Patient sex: M
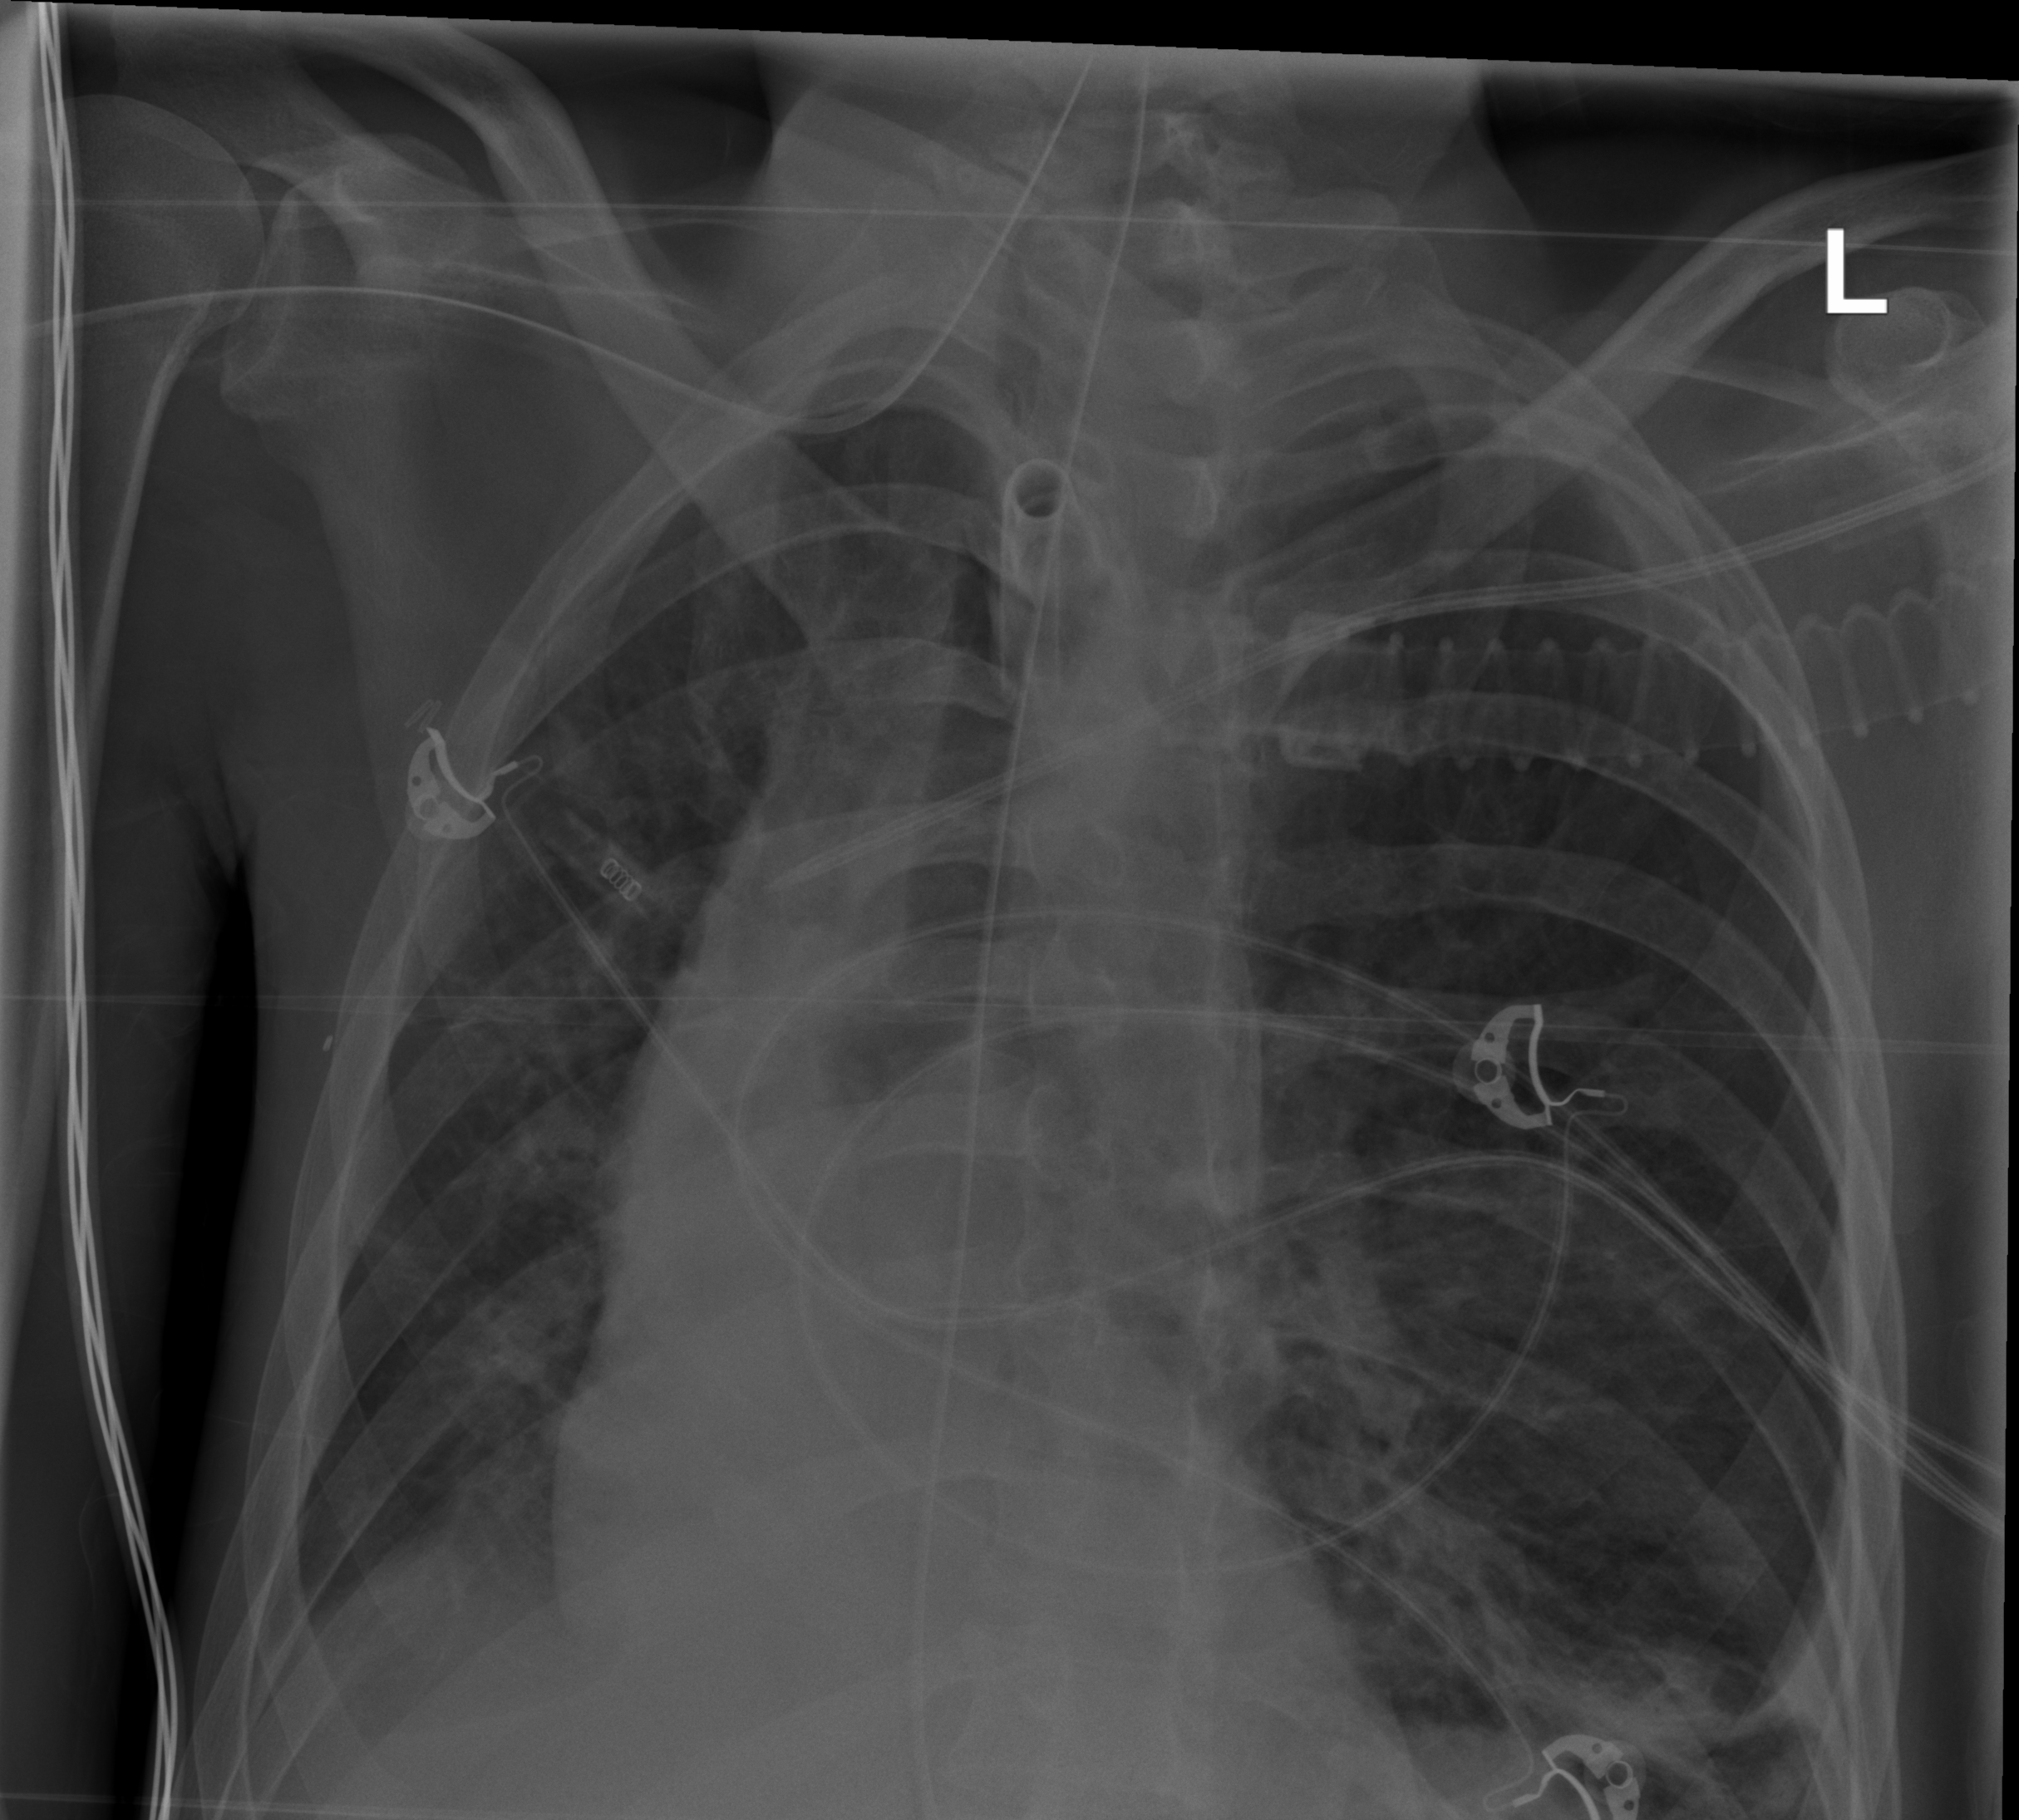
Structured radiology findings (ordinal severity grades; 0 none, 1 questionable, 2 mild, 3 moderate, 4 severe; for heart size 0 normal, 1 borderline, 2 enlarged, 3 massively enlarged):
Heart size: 0
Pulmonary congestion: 0
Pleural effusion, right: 0
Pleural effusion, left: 3
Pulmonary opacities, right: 0
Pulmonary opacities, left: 0
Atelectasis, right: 2
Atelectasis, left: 2